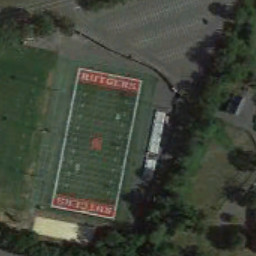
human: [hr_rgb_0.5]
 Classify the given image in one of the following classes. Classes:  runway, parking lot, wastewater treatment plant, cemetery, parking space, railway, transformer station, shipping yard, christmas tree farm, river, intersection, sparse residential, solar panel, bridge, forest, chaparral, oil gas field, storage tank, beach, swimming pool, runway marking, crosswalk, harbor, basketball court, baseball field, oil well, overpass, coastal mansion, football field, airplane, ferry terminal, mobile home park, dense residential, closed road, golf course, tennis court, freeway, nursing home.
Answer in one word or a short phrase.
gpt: football field